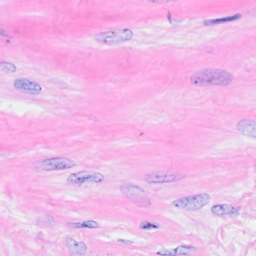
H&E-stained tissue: Breast